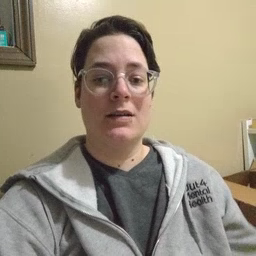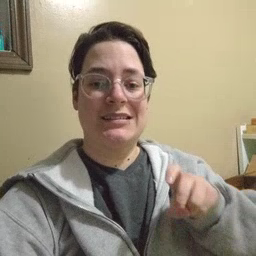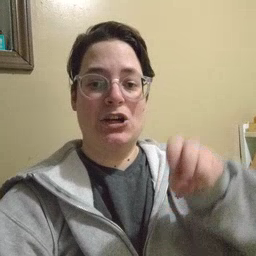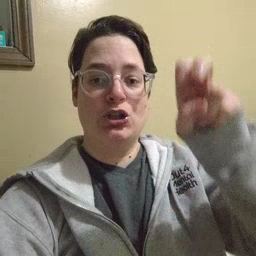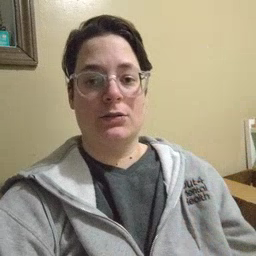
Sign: stairs